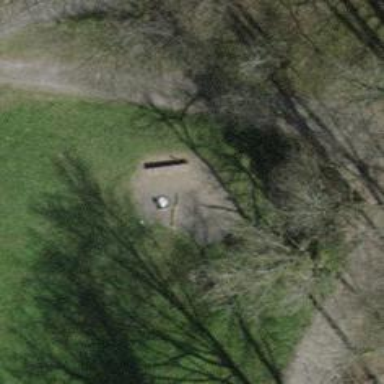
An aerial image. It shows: Brown bench.